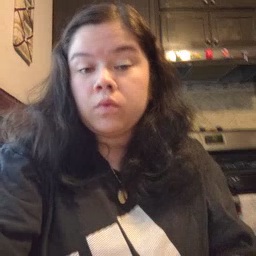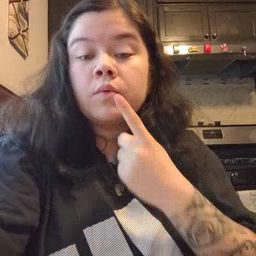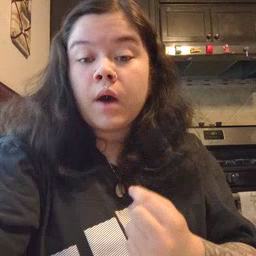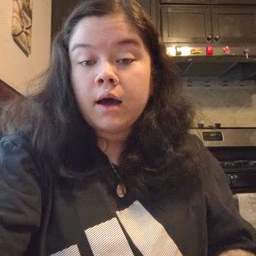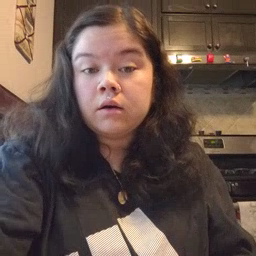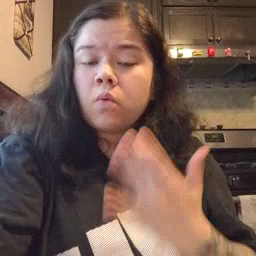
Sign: red